Interaction volume radius: 5 \u00c5
Interaction volume height: 20 \u00c5
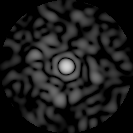
Disorder parameter: 0.8024